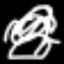
Label: squiggle